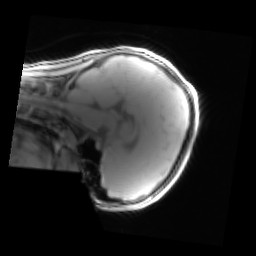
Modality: PDw
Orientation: sagittal
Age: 12
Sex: female
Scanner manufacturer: siemens
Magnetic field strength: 3 T
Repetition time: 0.25 s
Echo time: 0.00103 s